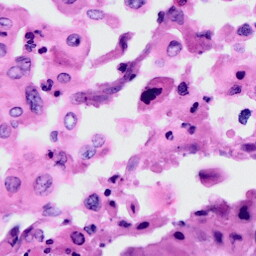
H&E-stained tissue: Cervix